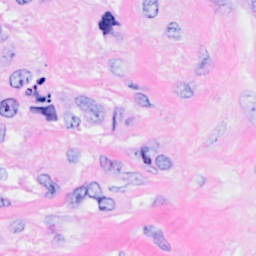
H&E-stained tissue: Breast